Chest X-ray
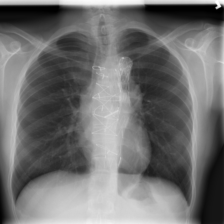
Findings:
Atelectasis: negative
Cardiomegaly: negative
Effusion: negative
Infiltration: negative
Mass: positive
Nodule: negative
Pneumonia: negative
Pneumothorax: negative
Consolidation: negative
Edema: negative
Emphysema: negative
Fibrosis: negative
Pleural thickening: negative
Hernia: negative